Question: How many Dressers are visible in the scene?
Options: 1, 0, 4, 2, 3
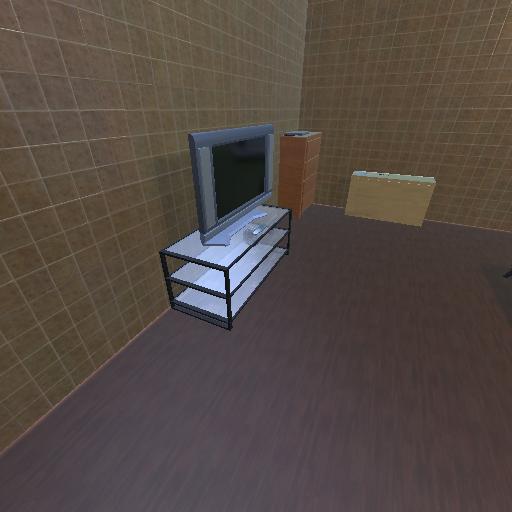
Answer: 1